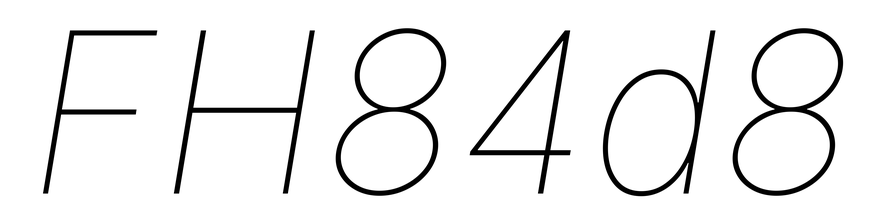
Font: Inter-Italic_Thin_Italic